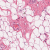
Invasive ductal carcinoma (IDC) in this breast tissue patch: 0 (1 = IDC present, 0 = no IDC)